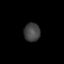
Tissue: lung
Cell type: Epithelial cells
Senescence score: 0.1338
Nuclear area (px): 295
Mean DAPI intensity: 66.437